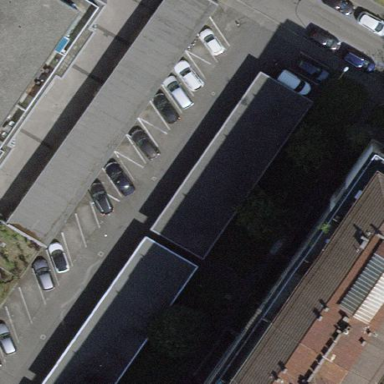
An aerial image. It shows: View of roof of building.